Interaction volume radius: 5 \u00c5
Interaction volume height: 15 \u00c5
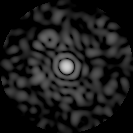
Disorder parameter: 0.8443